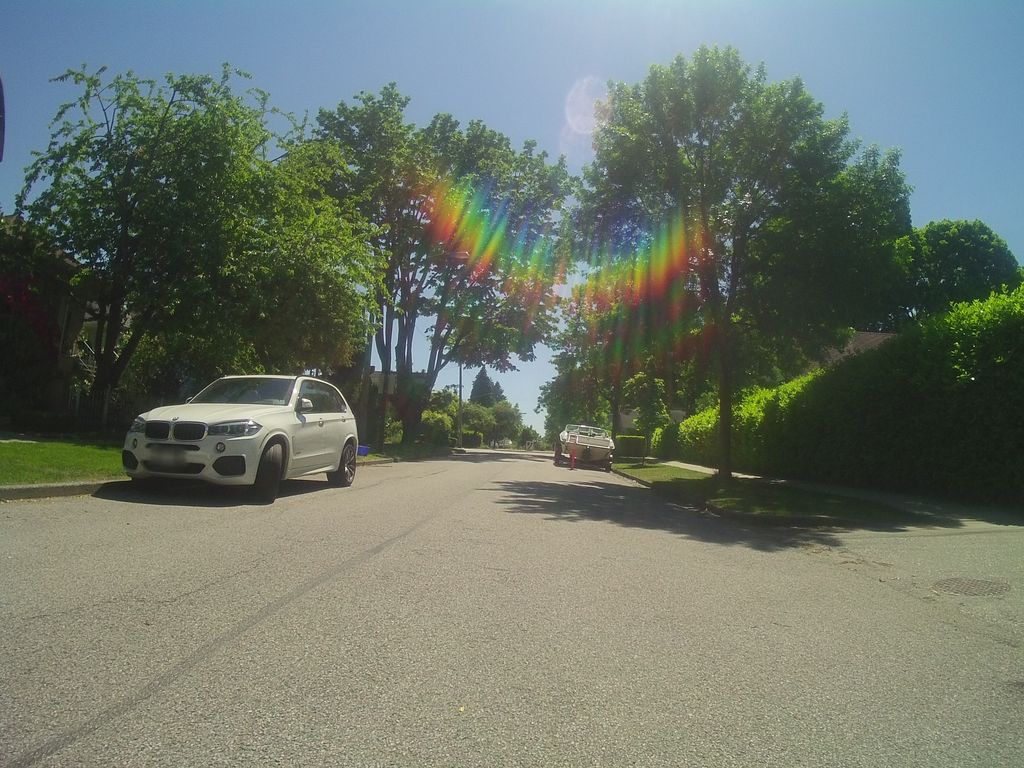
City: vancouver